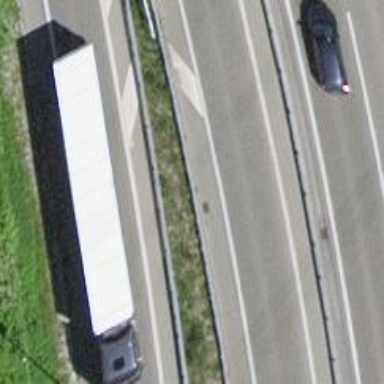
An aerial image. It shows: Motorway link.